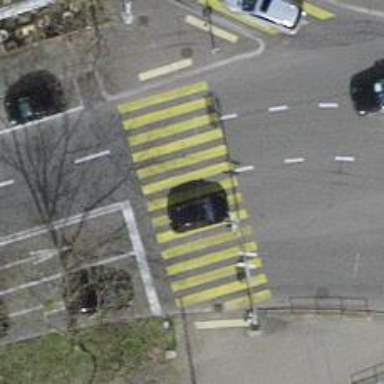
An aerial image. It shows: Crossing with traffic signals.